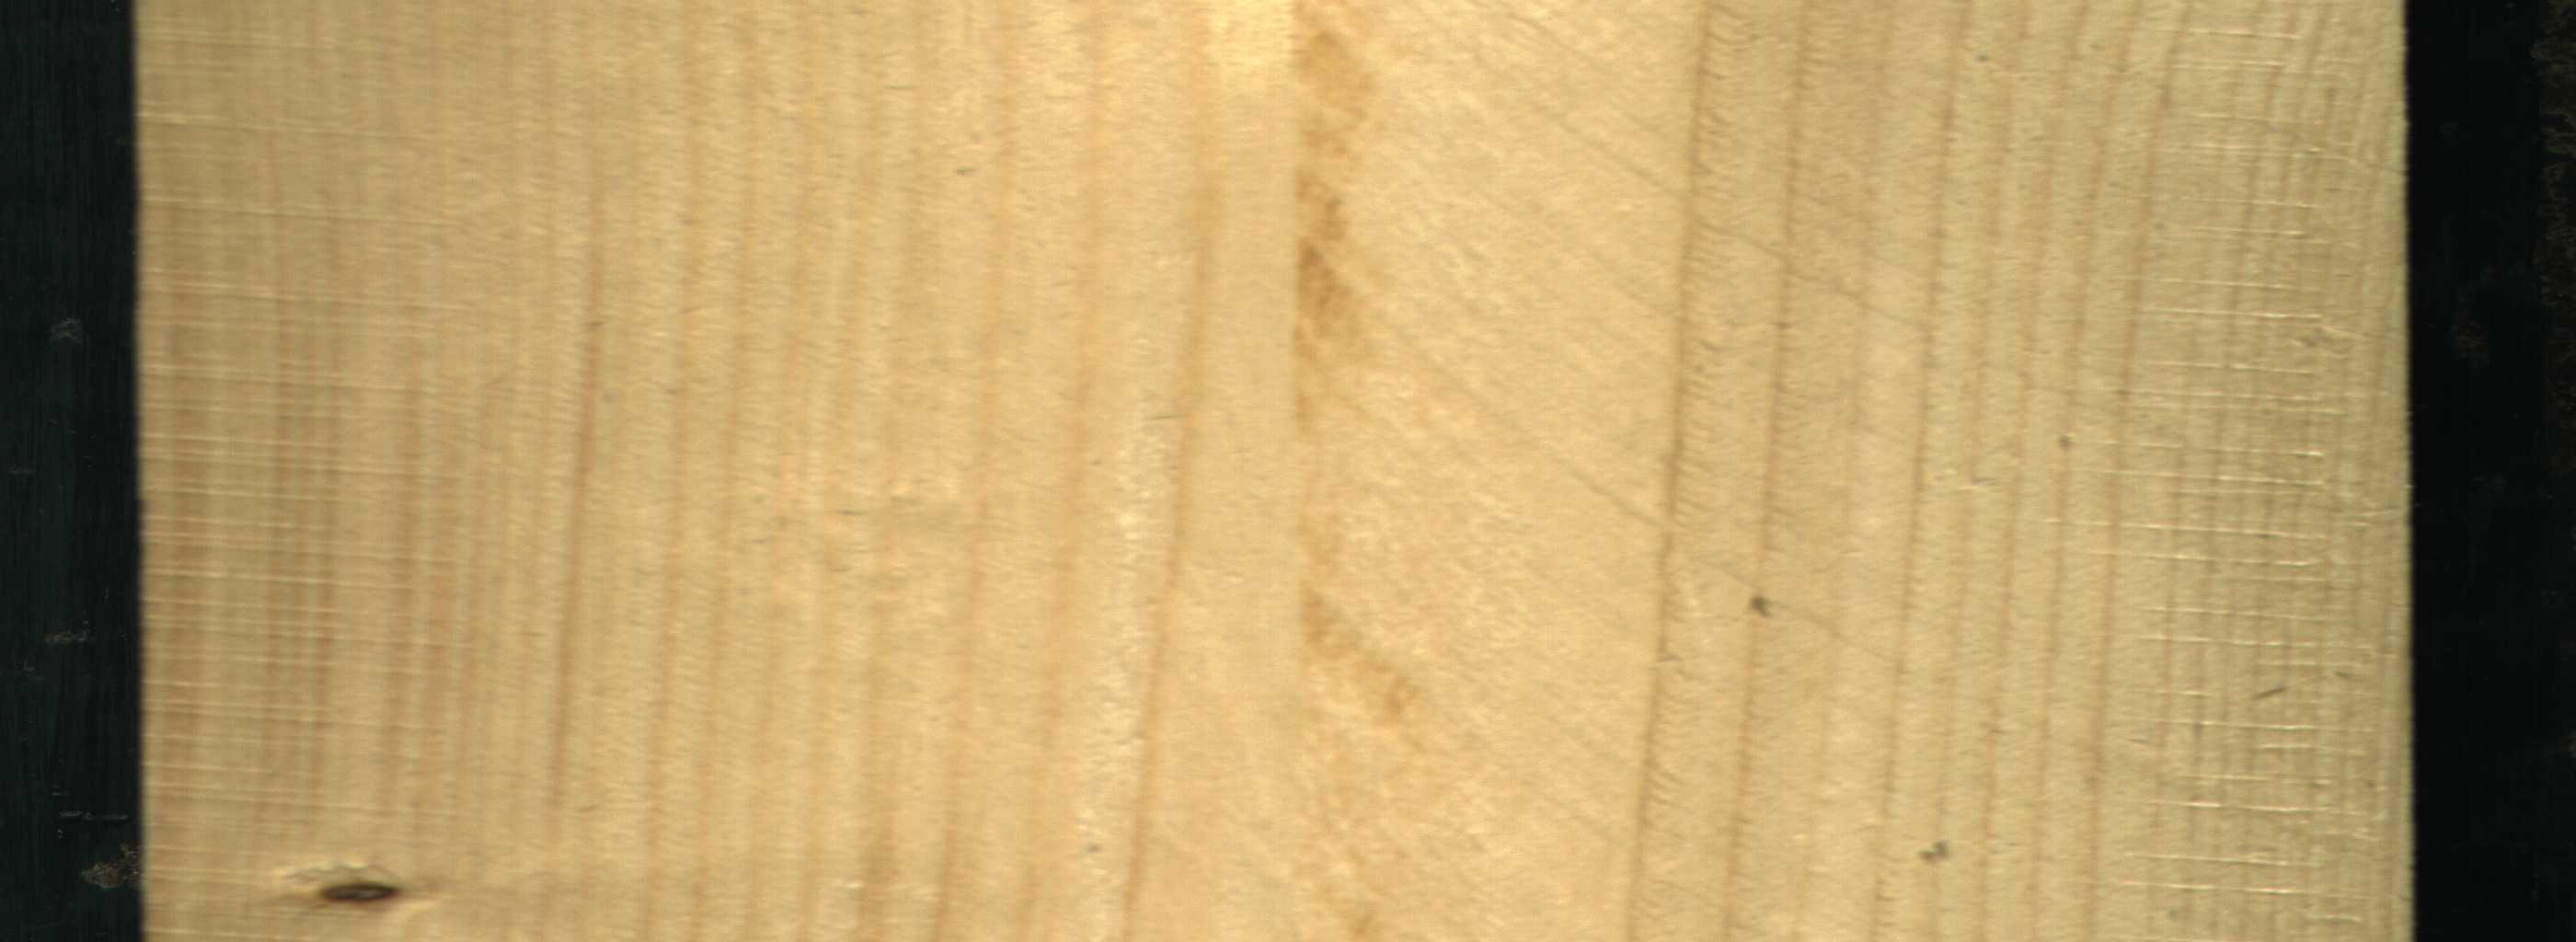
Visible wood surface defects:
Live_Knot
Live_Knot
Live_Knot